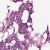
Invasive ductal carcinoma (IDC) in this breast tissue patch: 0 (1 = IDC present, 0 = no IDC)